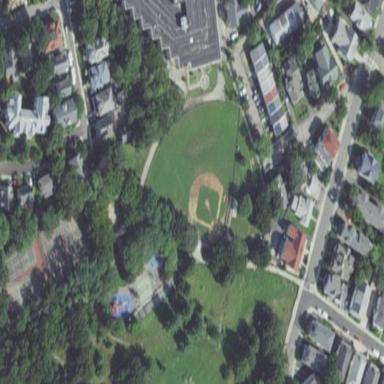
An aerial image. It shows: Baseball pitch with sandy surface for leisure and sports activities.